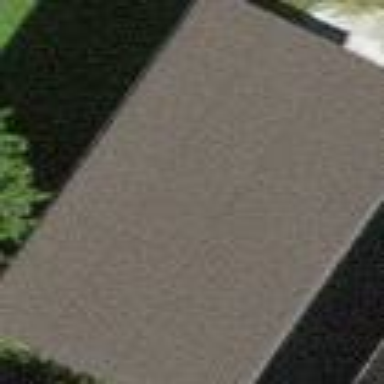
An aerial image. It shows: Barn.